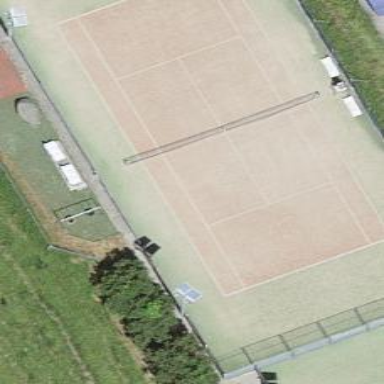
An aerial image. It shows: Clay tennis court in leisure land pitch.